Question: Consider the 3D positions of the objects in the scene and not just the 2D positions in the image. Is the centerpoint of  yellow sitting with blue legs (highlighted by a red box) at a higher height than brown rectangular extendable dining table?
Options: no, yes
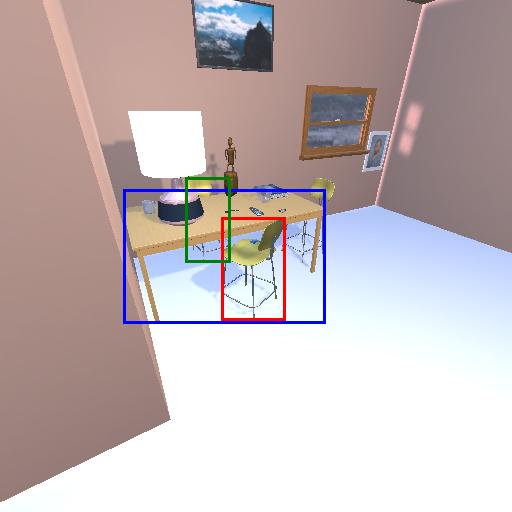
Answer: no